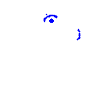
Particle: proton